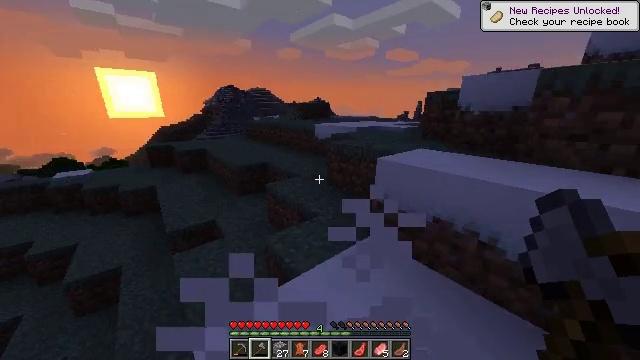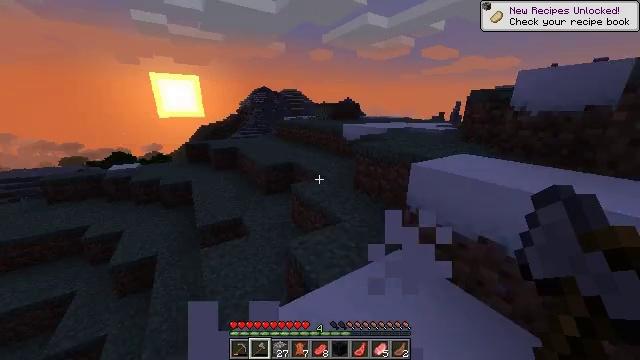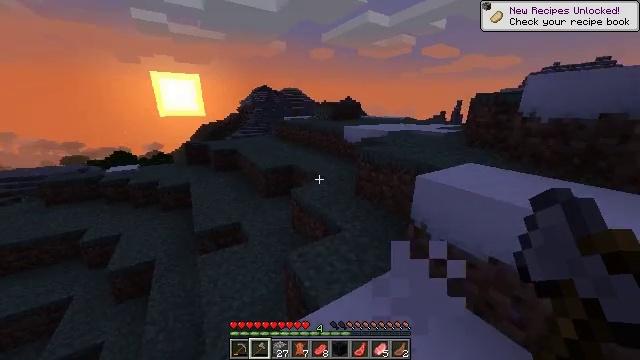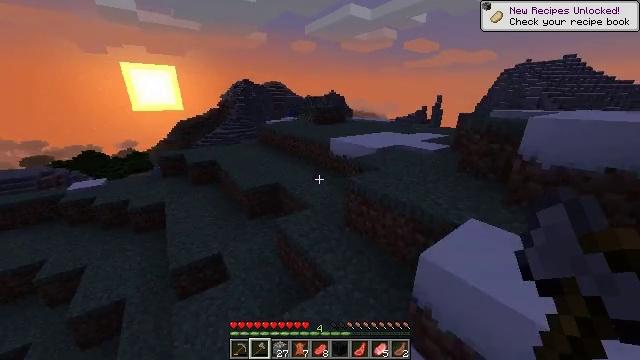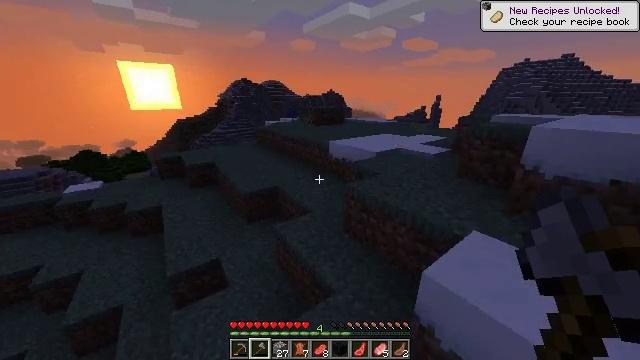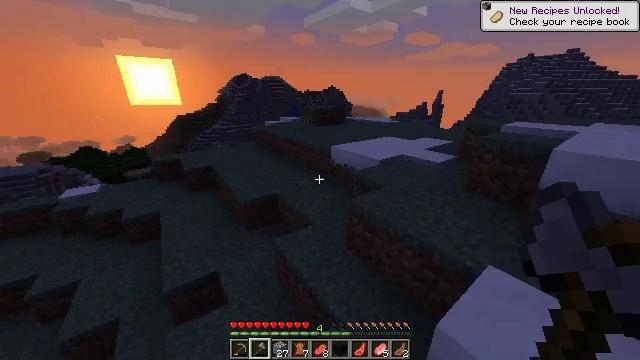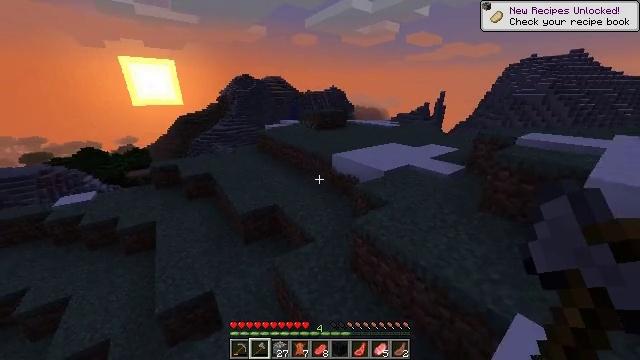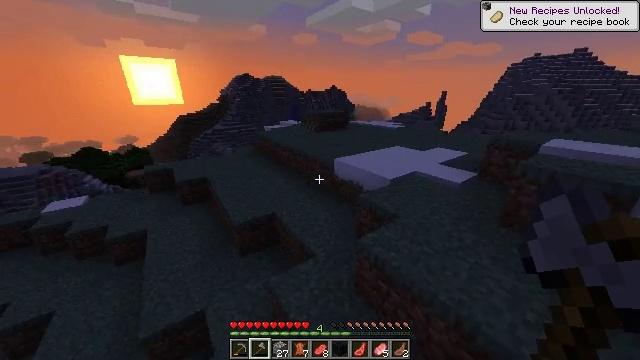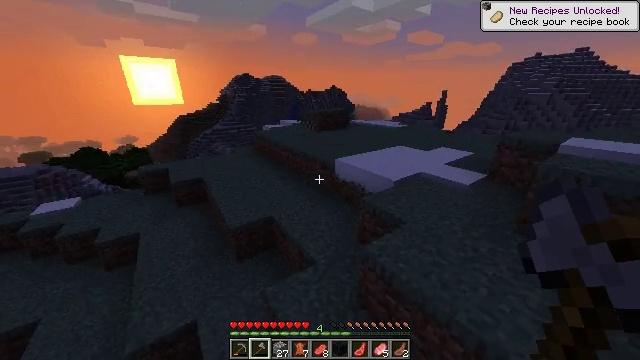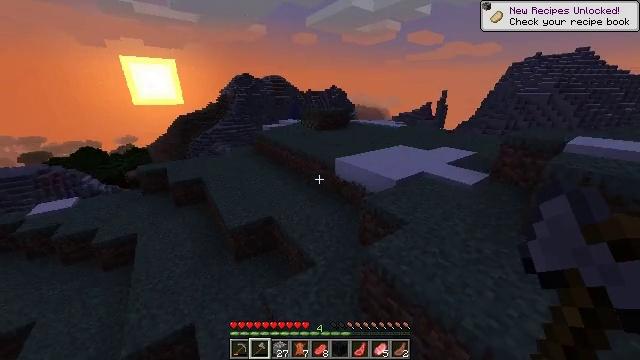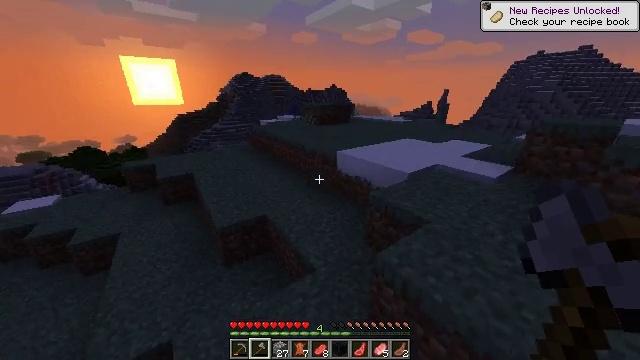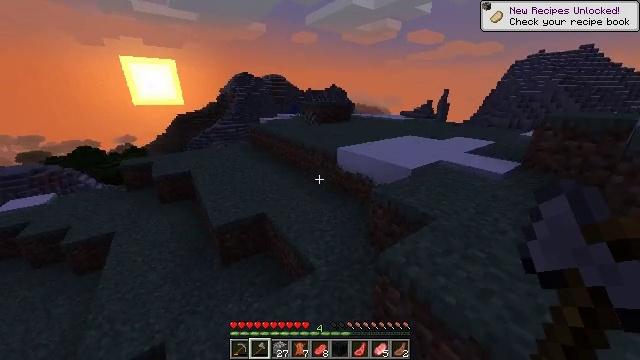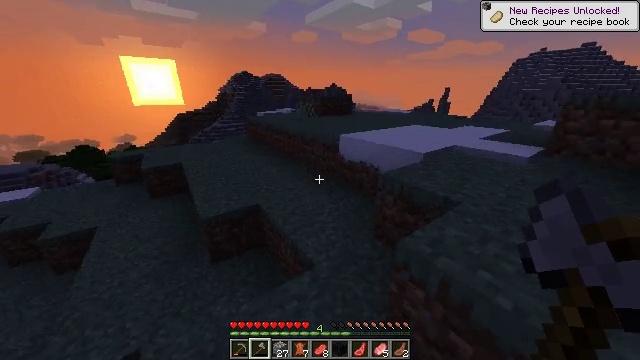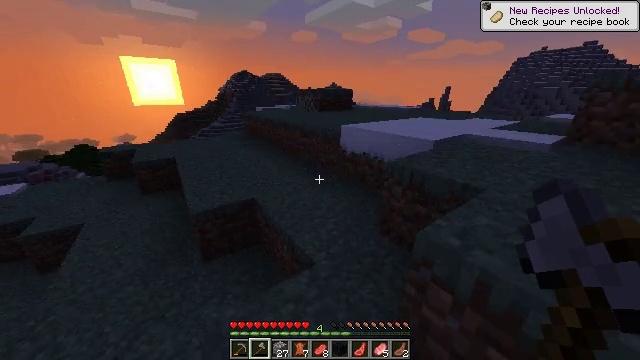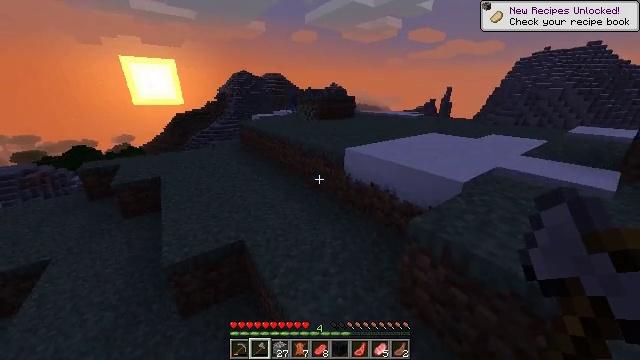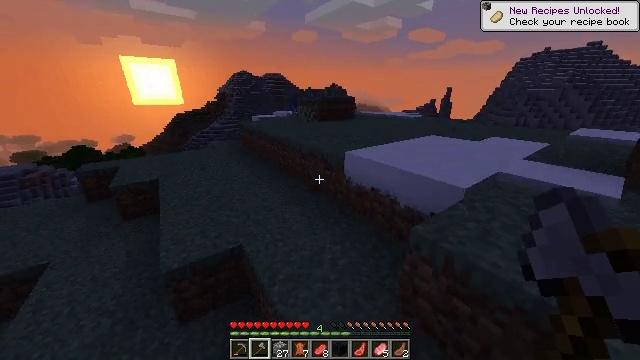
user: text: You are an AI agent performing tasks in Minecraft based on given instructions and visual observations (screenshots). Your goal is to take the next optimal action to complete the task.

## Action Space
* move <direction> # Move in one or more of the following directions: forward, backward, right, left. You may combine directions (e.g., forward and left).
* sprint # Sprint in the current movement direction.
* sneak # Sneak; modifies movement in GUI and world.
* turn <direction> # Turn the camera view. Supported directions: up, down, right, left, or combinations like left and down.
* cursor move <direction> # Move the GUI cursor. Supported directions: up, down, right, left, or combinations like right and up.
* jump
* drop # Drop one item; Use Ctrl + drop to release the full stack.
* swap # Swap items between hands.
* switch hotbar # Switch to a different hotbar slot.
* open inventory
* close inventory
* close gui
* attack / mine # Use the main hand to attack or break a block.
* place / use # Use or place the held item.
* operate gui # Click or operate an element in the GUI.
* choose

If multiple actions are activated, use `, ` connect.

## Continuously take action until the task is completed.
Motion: motion action
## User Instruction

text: Break the red bed to move it.
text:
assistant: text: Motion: move forward, sprint, turn left
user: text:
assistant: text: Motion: move forward, sprint, jump
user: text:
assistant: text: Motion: move forward, sprint, turn right and down, jump
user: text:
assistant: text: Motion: move forward, sprint, jump
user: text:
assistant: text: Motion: move forward, sprint, turn down, jump
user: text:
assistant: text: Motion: move forward, sprint, jump
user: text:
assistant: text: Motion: move forward, sprint, jump
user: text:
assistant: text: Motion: move forward, sprint, jump
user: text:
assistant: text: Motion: move forward, sprint, jump
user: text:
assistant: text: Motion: move forward, sprint, jump
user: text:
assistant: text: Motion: move forward, sprint, jump
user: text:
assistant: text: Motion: move forward, sprint, jump
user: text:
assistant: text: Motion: move forward, sprint, jump
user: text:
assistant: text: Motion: move forward, sprint, jump
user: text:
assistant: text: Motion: move forward, sprint, jump
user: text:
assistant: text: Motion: move forward, sprint, jump
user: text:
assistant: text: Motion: move forward and move left, sprint, jump
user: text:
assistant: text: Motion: move forward and move left, sprint, jump
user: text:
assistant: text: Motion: move forward and move left, sprint, jump
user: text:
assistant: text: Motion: move forward and move left, sprint, jump
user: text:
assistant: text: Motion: move forward and move left, sprint, turn right
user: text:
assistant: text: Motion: move forward, sprint, turn right
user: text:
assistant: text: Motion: move forward, sprint, turn right
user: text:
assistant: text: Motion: move forward, sprint, turn right and down, jump
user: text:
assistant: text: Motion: move forward, sprint, turn right, jump
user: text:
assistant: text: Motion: move forward, sprint, jump
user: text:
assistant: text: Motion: move forward, sprint, jump
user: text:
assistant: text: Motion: move forward, sprint, jump
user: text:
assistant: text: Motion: move forward, sprint
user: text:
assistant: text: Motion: move forward, sprint